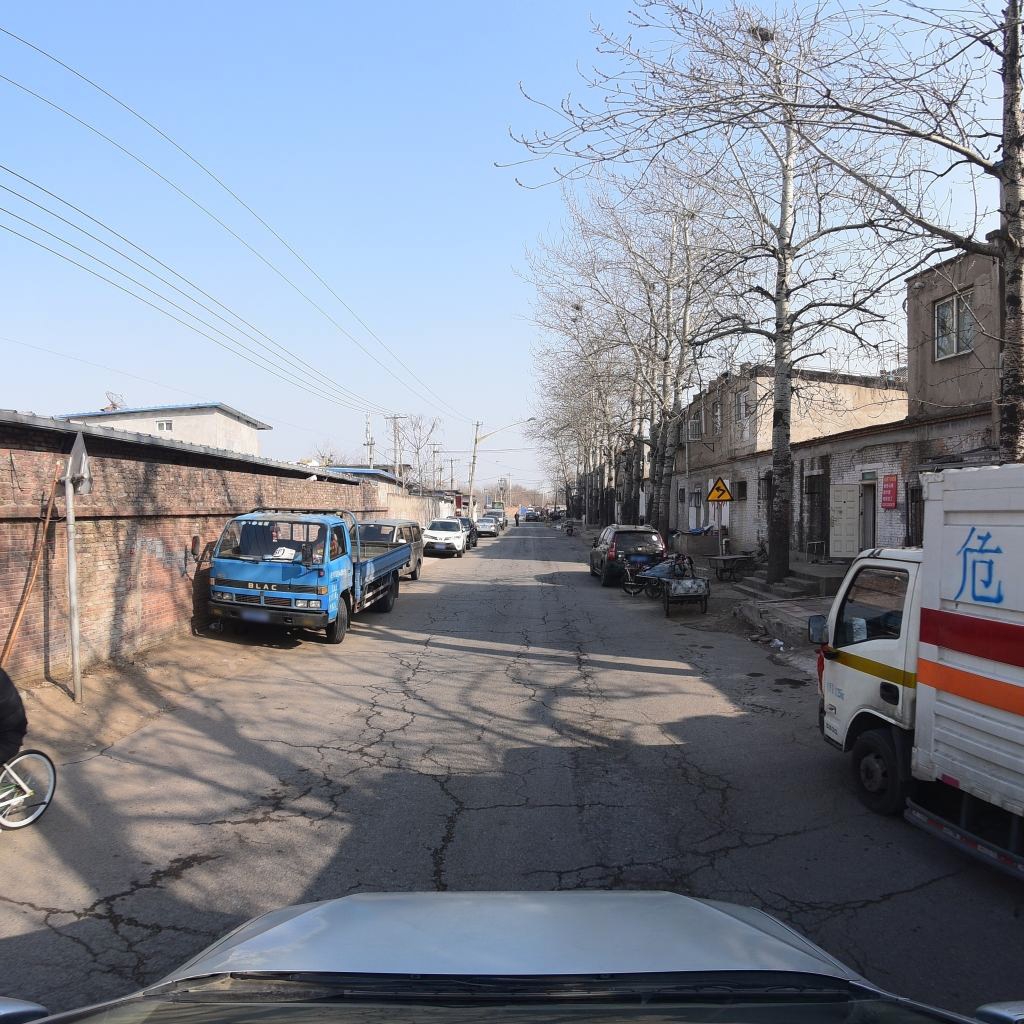
Region: Fengtai
Road damage annotations: alligator crack, alligator crack